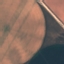
Land use / land cover: AnnualCrop